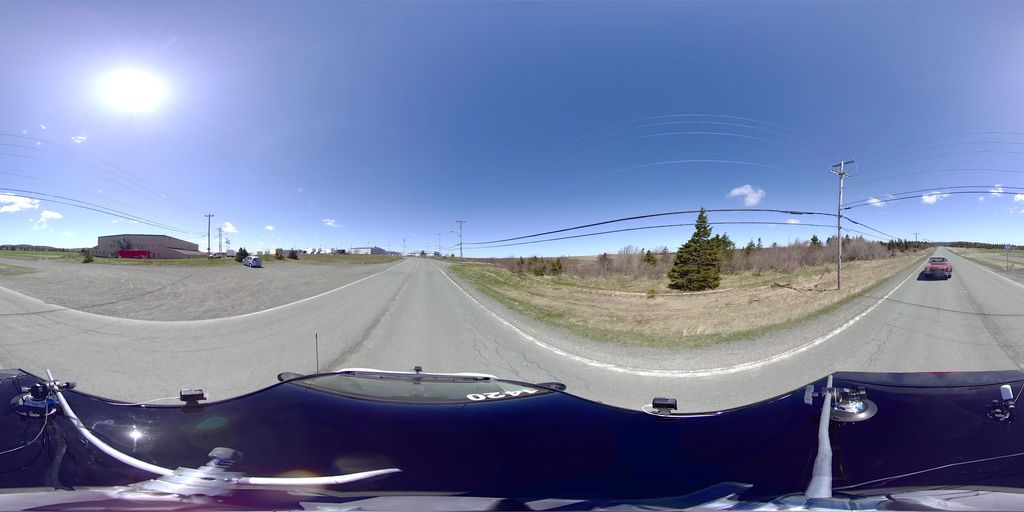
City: st_johns